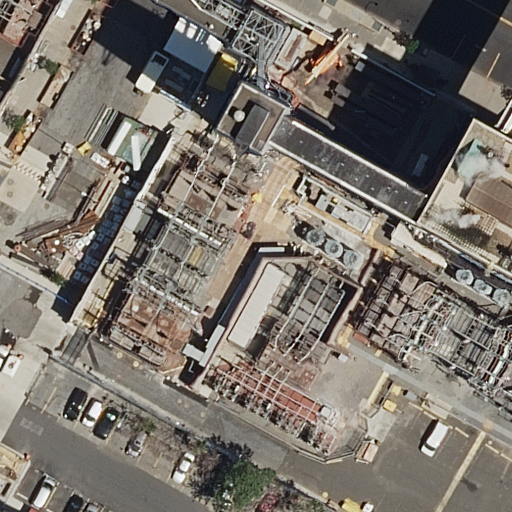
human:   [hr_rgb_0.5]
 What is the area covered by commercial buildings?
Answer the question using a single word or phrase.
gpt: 0m2

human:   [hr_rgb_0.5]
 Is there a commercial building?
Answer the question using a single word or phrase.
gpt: no

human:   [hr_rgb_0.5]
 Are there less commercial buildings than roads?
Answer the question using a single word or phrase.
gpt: yes

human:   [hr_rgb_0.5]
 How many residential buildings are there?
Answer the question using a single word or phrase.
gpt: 3

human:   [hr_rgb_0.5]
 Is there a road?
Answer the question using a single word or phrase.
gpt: yes

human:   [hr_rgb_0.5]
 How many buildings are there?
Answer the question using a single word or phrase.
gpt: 3

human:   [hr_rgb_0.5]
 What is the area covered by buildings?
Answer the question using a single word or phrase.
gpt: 2812m2

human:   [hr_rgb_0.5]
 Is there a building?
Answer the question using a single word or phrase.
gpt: yes

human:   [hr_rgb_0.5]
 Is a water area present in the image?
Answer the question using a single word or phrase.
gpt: no

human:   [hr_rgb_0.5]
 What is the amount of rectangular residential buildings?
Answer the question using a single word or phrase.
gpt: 2

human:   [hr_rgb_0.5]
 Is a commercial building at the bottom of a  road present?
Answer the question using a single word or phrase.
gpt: no

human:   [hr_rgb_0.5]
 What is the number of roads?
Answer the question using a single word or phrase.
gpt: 3

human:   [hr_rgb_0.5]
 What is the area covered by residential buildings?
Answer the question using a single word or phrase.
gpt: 2812m2

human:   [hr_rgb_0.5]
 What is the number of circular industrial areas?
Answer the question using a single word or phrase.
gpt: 0

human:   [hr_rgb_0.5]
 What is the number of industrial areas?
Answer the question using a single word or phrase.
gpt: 1

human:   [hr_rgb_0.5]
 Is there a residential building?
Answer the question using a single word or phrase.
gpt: yes

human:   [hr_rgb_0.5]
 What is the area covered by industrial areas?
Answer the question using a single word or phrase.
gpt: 10218m2

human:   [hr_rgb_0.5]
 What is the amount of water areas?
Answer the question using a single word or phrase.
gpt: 0

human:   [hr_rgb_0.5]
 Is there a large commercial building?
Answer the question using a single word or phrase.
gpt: no

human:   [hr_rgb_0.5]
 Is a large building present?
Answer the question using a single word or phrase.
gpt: yes

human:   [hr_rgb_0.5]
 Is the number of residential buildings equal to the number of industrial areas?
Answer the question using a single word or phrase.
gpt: no

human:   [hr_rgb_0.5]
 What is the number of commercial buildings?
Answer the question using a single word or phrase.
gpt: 0

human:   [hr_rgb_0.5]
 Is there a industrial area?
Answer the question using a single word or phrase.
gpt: yes

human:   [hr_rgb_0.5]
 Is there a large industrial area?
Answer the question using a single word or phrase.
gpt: yes

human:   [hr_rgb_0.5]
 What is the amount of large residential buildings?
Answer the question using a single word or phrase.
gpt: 2

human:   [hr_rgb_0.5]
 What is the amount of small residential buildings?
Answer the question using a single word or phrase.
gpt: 0

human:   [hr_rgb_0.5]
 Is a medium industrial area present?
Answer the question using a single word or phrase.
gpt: no

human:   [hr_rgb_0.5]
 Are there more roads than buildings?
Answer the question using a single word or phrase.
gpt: no

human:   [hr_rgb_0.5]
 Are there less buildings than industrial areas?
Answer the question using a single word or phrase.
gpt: no

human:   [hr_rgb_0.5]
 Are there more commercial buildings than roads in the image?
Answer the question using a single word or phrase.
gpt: no

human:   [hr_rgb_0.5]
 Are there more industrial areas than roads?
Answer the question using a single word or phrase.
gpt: no

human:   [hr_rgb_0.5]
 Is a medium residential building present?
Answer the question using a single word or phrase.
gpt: yes

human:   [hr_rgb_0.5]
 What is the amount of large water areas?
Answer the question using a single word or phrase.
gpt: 0

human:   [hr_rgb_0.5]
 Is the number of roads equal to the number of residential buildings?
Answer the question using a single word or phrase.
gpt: yes

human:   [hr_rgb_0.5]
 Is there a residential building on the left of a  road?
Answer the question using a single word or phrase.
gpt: yes

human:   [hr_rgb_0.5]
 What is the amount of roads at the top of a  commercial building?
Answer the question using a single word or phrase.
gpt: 0

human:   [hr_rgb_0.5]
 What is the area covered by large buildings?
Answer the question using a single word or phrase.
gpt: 2527m2

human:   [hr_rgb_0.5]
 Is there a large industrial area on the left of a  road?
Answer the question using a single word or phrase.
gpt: yes

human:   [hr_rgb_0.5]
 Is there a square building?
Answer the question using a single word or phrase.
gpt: no

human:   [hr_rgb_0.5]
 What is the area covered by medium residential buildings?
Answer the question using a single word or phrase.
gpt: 285m2

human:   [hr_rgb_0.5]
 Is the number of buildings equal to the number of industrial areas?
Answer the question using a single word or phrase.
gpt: no

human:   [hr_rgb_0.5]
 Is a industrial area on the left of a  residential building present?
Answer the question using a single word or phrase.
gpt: yes

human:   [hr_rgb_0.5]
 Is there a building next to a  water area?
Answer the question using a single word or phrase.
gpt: no

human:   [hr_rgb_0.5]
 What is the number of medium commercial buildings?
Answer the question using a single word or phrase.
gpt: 0

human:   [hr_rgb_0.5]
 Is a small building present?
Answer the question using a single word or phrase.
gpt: no

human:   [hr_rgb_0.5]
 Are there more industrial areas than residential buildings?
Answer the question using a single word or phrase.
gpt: no

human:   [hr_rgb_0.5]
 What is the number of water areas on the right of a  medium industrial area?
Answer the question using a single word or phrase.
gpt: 0

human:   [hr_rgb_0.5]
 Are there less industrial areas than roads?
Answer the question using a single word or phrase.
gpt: yes

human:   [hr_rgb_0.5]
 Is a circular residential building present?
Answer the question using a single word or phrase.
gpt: no

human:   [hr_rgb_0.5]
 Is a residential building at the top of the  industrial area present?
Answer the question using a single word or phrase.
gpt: no

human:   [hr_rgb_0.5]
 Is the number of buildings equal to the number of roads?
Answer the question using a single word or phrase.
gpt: yes

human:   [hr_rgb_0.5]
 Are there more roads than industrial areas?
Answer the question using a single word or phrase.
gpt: yes

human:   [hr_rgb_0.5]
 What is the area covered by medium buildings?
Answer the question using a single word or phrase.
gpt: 285m2

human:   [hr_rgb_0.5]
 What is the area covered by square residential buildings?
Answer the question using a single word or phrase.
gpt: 0m2

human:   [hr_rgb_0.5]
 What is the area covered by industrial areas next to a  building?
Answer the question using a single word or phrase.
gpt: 10218m2

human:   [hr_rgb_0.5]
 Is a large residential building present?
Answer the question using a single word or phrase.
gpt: yes

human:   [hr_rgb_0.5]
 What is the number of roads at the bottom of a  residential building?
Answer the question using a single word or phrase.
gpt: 3

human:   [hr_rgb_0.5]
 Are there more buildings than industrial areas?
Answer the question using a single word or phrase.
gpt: yes

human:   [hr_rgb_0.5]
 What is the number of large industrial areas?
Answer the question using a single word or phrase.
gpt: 1

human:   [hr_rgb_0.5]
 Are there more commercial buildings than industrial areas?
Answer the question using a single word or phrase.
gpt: no

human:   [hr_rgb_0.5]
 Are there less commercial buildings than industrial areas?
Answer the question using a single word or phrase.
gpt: yes

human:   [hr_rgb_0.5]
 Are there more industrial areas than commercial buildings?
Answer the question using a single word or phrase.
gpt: yes

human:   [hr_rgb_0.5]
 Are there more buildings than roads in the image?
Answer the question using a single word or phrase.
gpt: no

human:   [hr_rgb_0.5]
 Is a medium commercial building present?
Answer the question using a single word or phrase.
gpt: no